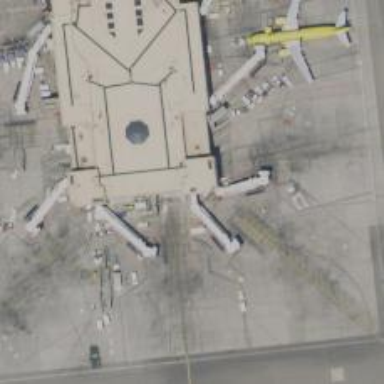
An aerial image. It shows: Airport gate.